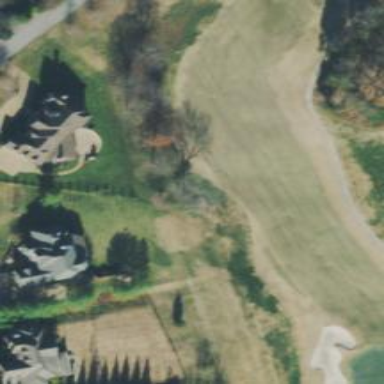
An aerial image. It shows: Grassy area designated as golf fairway.